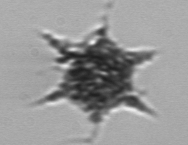
Label: Dictyocha